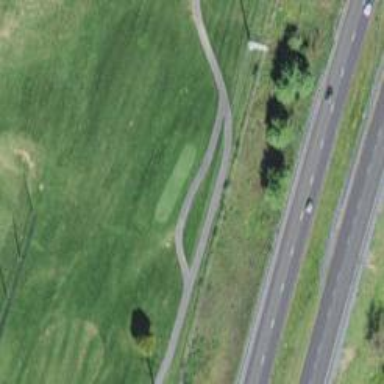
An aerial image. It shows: Asphalt service road that appears to be golf cart path.